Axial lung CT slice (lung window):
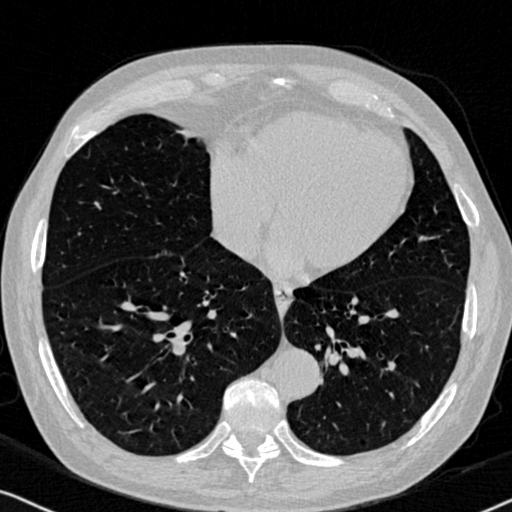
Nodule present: no